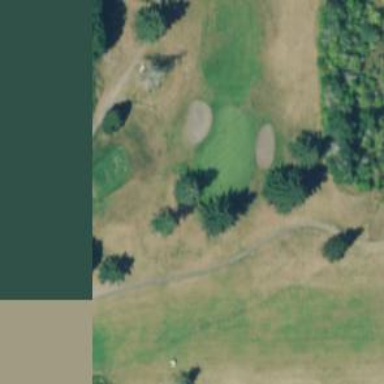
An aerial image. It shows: Golf hole.